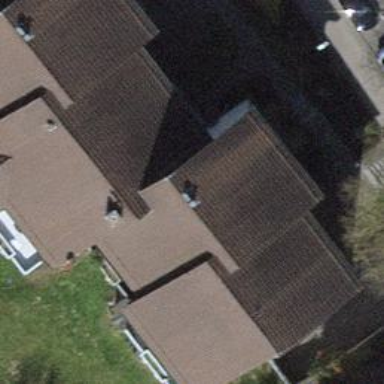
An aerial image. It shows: Building with tile roof.